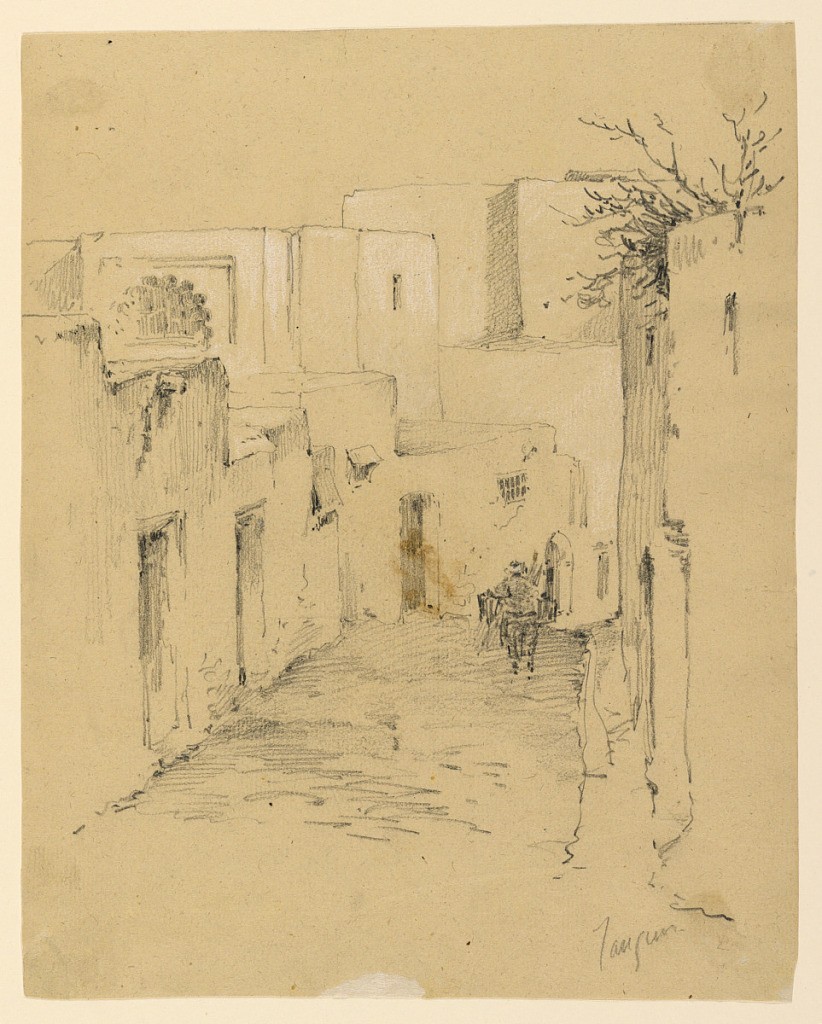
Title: Tangiers
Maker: Arnold William Brunner, American, 1857–1925
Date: ca. 1892
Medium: Graphite and white heightening on cream paper
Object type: Drawing
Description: Street going downhill; figure on a donkey in the middle of the road. Buildings are similar in structure but vary in sizes.